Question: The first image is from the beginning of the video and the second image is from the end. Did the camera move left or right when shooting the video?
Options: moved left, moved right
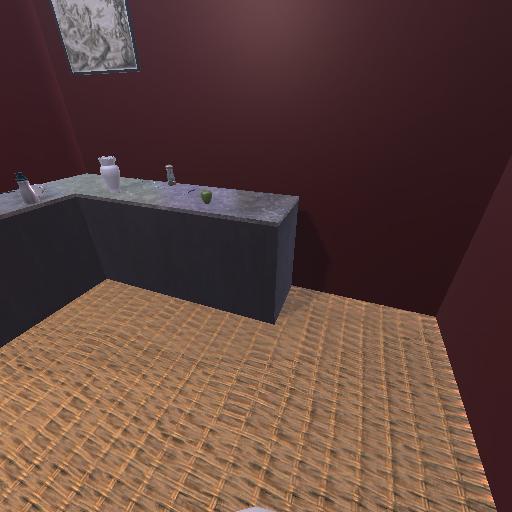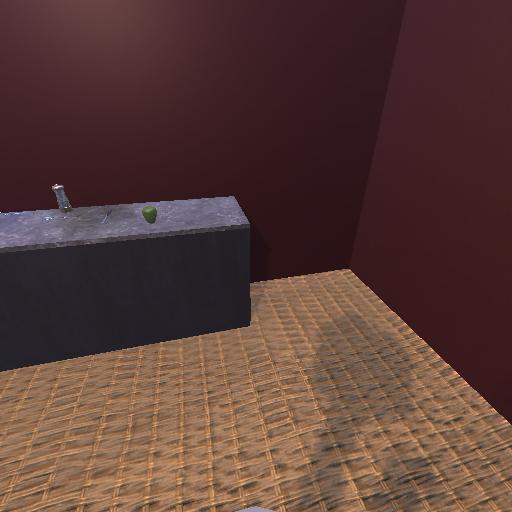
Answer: moved left